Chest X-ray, PA view. Patient: 34 years old, sex M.
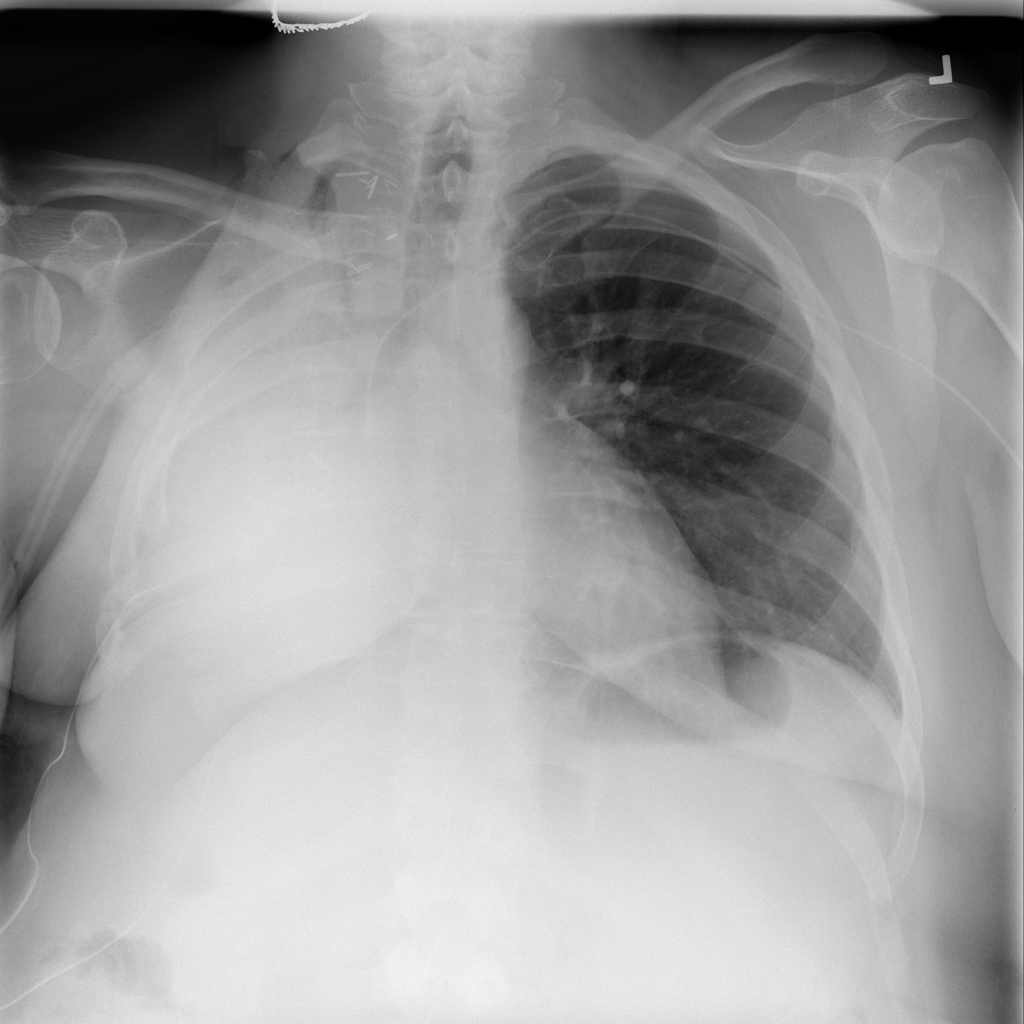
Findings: Pleural_Thickening